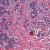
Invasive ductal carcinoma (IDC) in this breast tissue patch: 0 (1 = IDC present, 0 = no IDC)